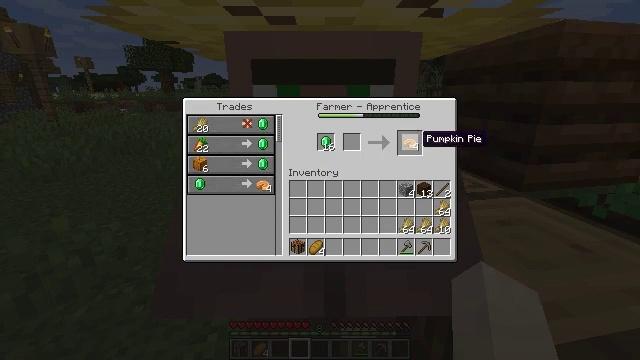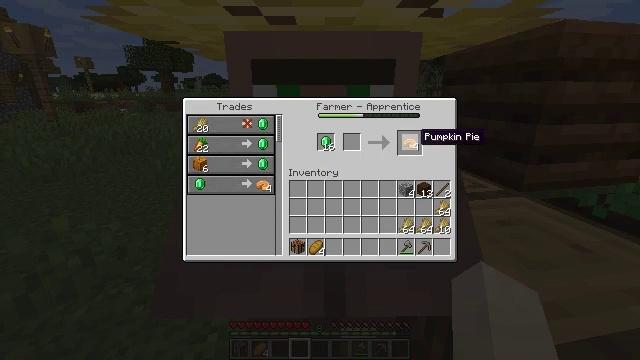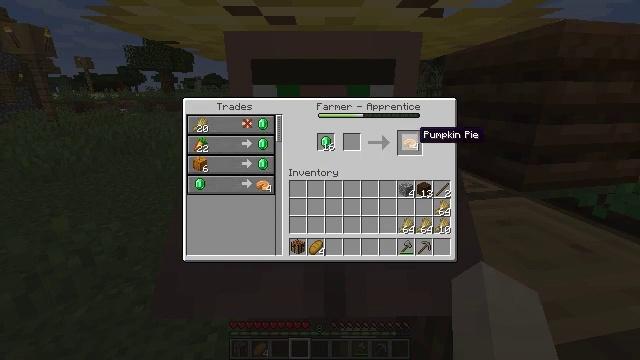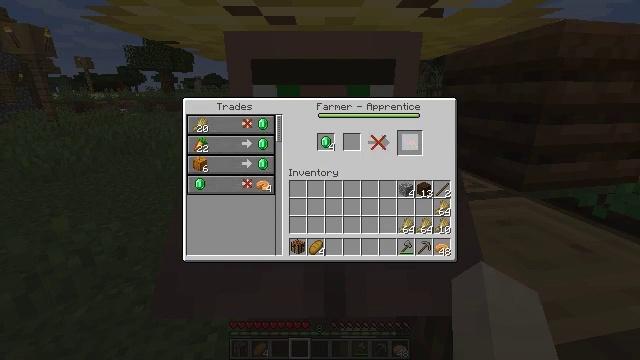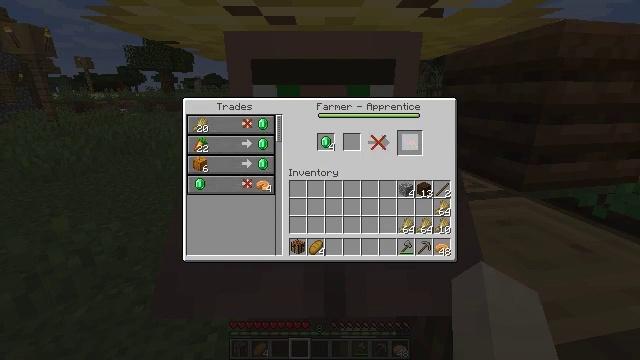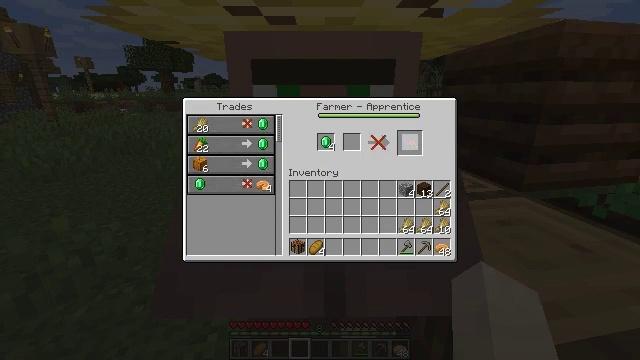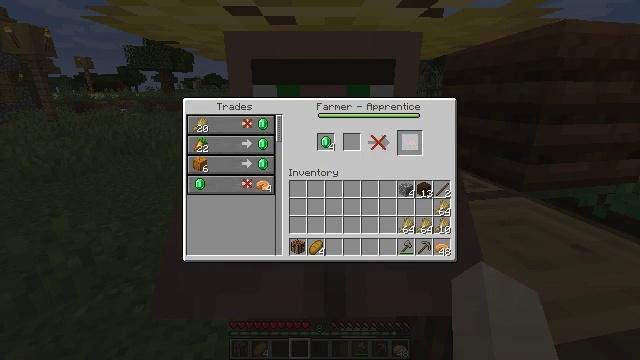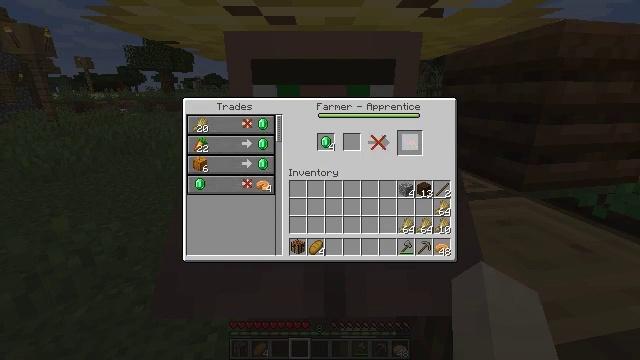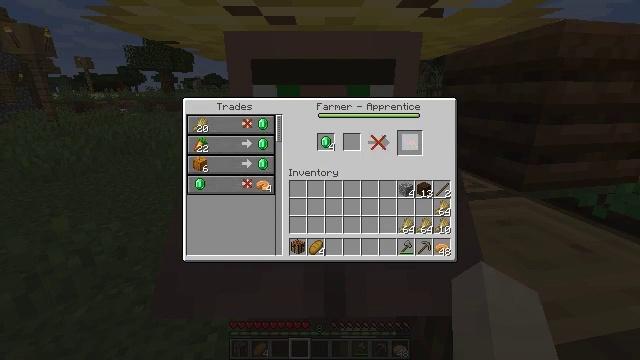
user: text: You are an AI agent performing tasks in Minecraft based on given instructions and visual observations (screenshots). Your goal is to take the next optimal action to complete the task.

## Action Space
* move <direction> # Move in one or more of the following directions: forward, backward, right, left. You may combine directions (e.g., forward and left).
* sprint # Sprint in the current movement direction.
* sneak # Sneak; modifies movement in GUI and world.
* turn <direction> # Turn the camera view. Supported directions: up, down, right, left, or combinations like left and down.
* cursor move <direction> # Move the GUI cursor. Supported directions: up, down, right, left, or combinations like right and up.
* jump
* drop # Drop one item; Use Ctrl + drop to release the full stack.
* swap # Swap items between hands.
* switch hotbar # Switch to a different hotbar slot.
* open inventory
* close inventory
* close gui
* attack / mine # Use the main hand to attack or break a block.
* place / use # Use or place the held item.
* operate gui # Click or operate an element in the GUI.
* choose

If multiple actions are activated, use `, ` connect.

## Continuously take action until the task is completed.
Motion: motion action
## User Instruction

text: Prepare a pumpkin pie at the crafting table.
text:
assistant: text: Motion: sneak
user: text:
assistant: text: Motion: sneak
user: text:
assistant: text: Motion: sneak, operate gui
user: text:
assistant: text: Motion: sneak, operate gui
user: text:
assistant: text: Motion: sneak, operate gui
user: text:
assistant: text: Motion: sneak
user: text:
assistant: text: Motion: sneak
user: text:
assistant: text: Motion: sneak
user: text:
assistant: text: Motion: sneak